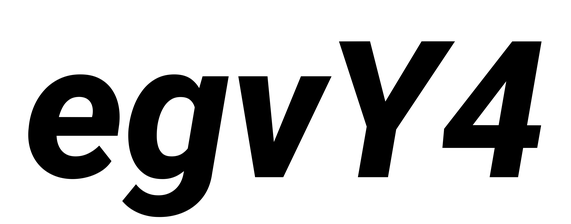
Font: Roboto-Italic_ExtraBold_Italic